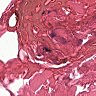
Metastatic tissue present: no